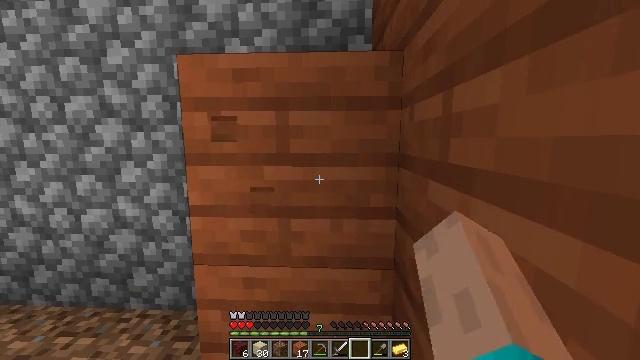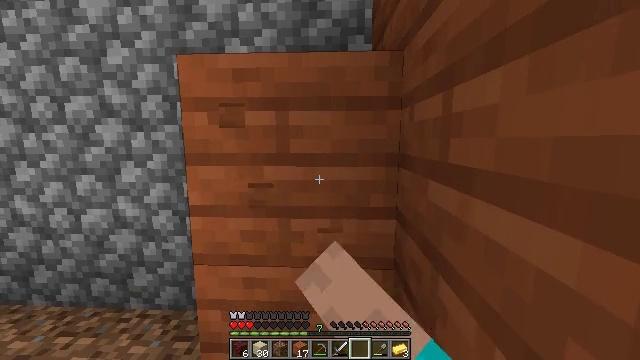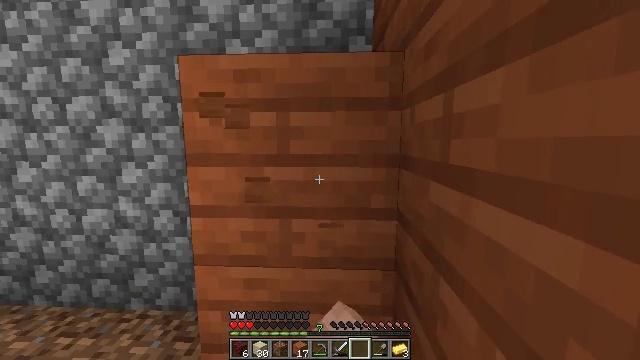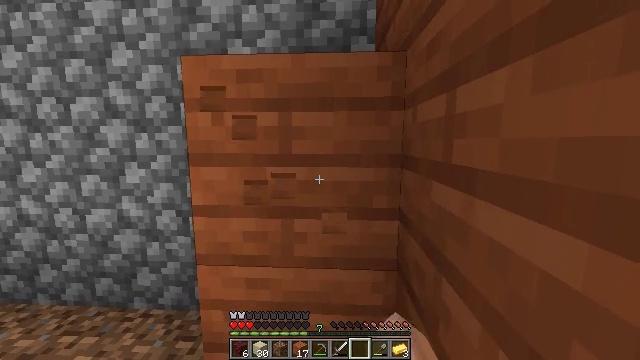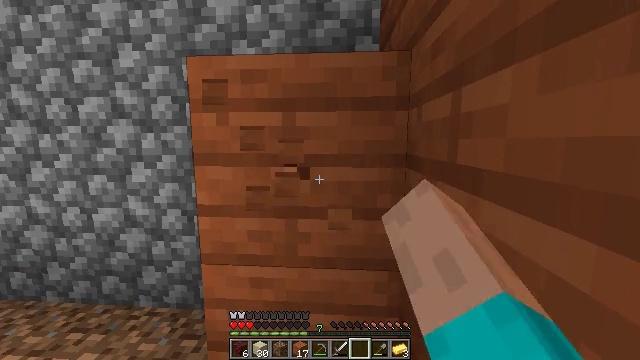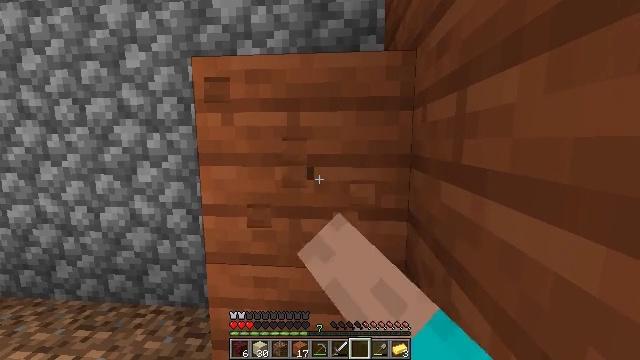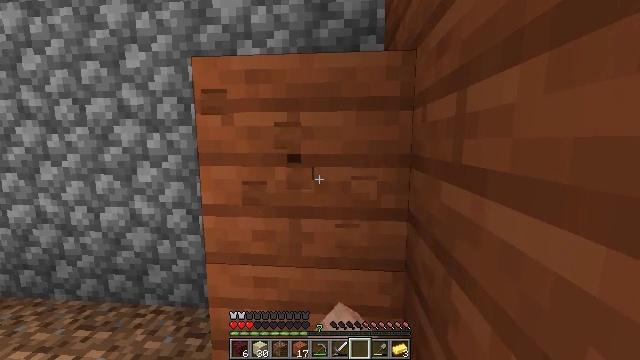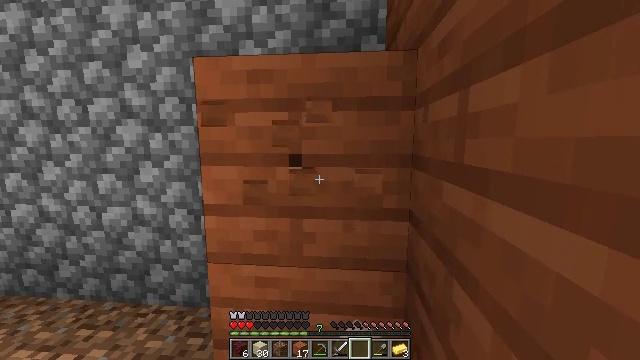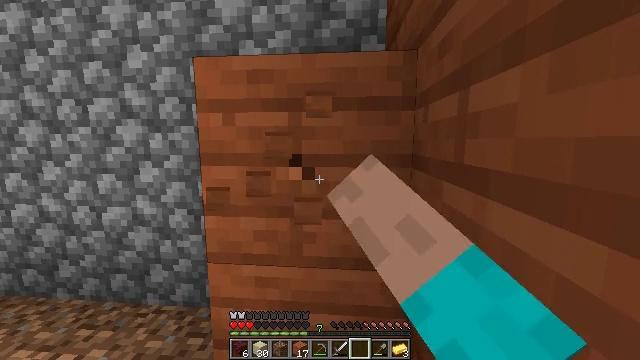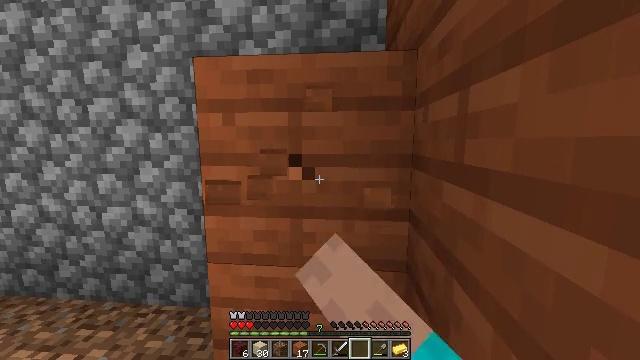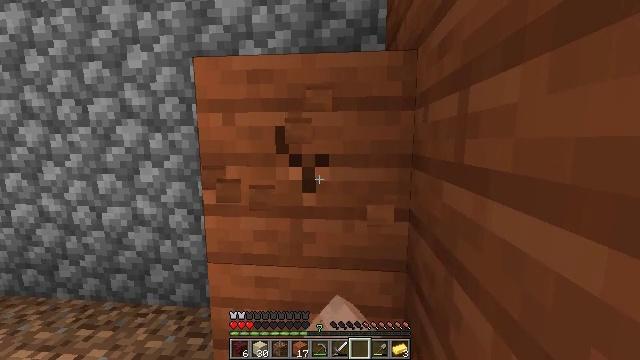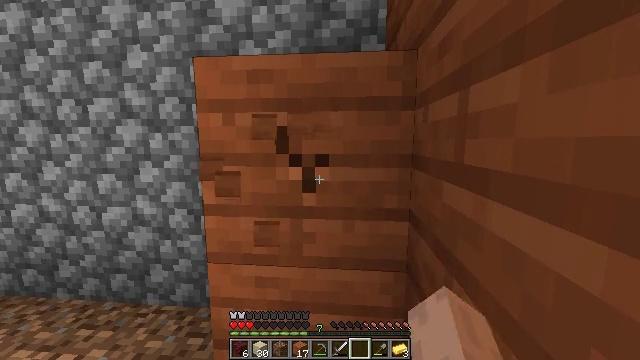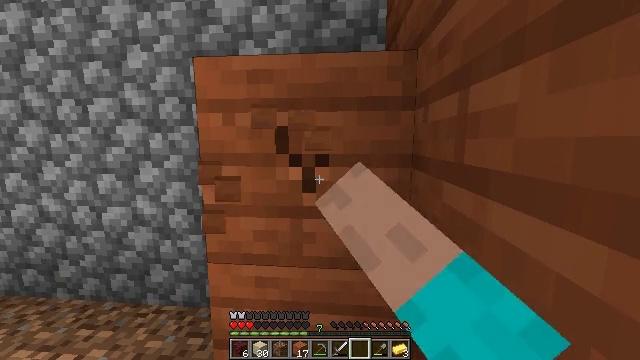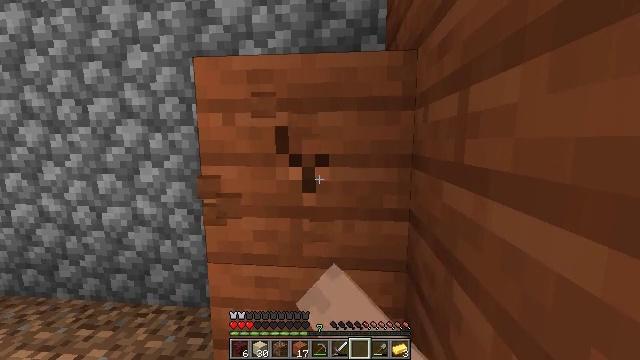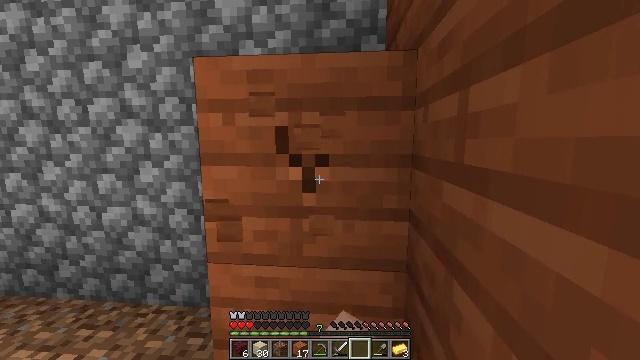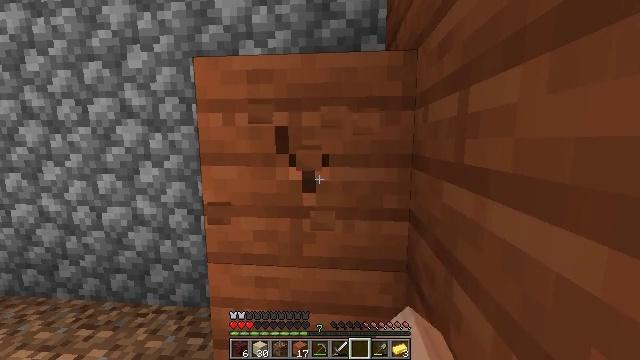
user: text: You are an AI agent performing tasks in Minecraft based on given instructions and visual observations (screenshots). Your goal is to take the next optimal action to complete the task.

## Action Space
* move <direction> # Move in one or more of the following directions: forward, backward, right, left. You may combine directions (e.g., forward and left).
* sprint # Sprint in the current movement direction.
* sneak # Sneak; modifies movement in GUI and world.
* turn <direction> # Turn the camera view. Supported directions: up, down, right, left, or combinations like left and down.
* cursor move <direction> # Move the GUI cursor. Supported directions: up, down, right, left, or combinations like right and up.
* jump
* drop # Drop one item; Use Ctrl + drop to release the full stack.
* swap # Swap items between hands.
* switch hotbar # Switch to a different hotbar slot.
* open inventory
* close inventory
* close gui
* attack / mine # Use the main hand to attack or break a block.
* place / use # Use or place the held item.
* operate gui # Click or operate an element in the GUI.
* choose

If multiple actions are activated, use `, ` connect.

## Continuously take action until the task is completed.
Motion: motion action
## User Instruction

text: Gather some acacia planks.
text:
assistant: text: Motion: attack / mine
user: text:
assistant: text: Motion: attack / mine
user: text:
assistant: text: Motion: attack / mine
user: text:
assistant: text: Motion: attack / mine
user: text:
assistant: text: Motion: attack / mine
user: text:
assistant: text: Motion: attack / mine
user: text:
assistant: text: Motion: attack / mine
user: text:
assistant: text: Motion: attack / mine
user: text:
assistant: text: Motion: attack / mine
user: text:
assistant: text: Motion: attack / mine
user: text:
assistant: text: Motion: attack / mine
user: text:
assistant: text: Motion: attack / mine
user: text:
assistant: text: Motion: attack / mine
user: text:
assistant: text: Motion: attack / mine
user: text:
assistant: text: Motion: attack / mine
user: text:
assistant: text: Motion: attack / mine
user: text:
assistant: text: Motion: attack / mine
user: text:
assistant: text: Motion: attack / mine
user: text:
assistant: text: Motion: attack / mine
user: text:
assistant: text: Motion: attack / mine
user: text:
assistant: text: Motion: attack / mine
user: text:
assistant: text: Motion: attack / mine
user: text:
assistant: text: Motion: attack / mine
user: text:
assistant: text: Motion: attack / mine
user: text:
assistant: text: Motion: attack / mine
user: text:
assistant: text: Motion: attack / mine
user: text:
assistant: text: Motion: attack / mine
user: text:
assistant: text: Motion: attack / mine
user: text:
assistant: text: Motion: attack / mine
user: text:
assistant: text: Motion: attack / mine